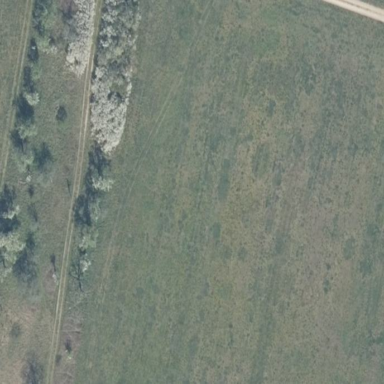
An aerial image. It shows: Patch of scrub vegetation.